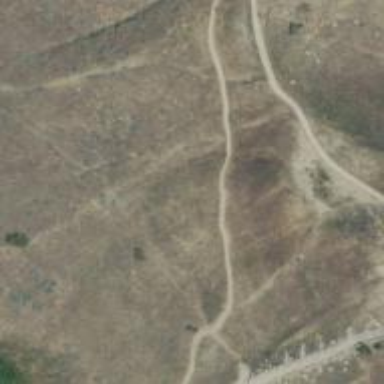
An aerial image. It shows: Path with excellent trail visibility.